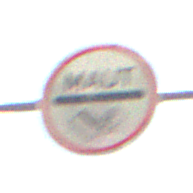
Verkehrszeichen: MautflichtigeStrecke
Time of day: Midday
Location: Outdoor (Suburban)
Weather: PartlyCloudy
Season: NotSpecified
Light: Natural